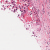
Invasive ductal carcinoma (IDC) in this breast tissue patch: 1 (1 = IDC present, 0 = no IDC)